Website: macys
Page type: gifting
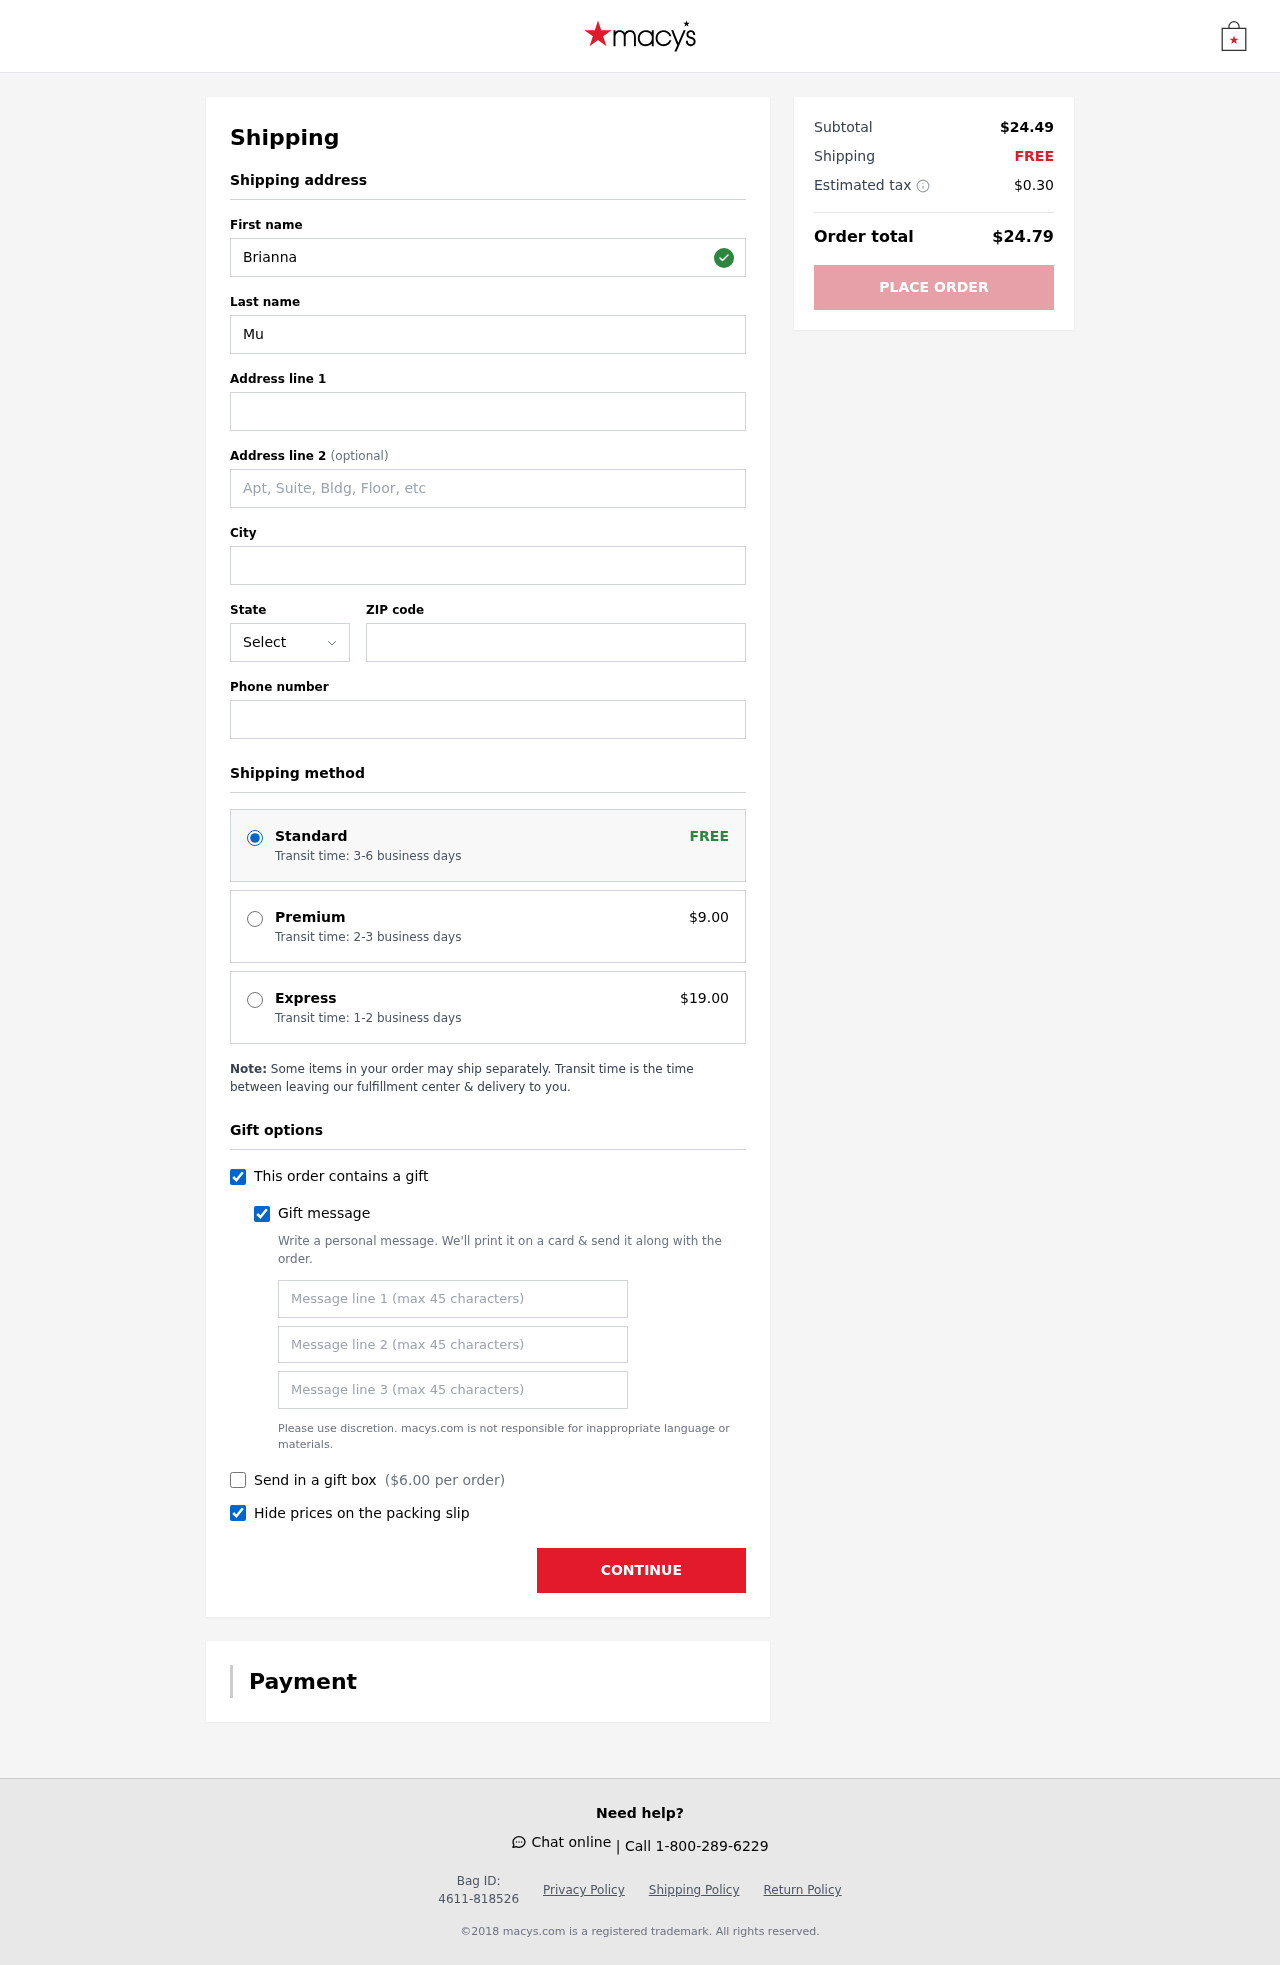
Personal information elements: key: PII_STATE_ABBR
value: CO
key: PII_FIRSTNAME
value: Brianna
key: PII_LASTNAME
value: Murphy
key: PII_STREET
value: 00985 Vanessa Plains
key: PII_CITY
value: Christineshire
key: PII_POSTCODE
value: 39343
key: PII_PHONE
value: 8854037786
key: PII_GIFT_MESSAGE
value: Hey Javier! I saw these comfy maroon flip-flops and instantly thought of you—perfect for those warm beach days we always talk about! Enjoy some sun and relaxation!  Brianna
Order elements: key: ORDER_SHIPPING_STANDARD
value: Transit time: 3-6 business days
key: ORDER_SHIPPING_PREMIUM
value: Transit time: 2-3 business days
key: ORDER_SHIPPING_PREMIUM_PRICE
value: $9.00
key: ORDER_SHIPPING_EXPRESS
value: Transit time: 1-2 business days
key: ORDER_SHIPPING_EXPRESS_PRICE
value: $19.00
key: ORDER_GIFT_BOX_PRICE
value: $6.00
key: ORDER_SUBTOTAL
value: $24.49
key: ORDER_SHIPPING_COST
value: FREE
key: ORDER_TAX
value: $0.30
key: ORDER_TOTAL
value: $24.79